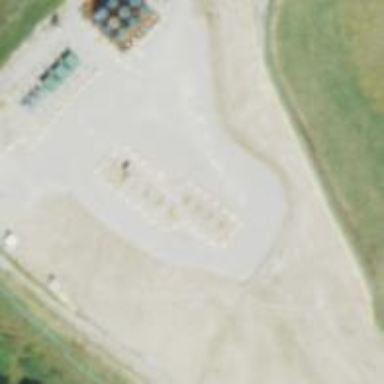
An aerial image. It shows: Petroleum well.